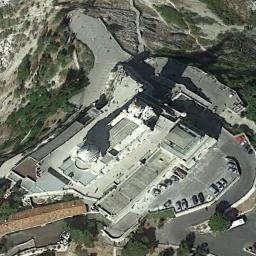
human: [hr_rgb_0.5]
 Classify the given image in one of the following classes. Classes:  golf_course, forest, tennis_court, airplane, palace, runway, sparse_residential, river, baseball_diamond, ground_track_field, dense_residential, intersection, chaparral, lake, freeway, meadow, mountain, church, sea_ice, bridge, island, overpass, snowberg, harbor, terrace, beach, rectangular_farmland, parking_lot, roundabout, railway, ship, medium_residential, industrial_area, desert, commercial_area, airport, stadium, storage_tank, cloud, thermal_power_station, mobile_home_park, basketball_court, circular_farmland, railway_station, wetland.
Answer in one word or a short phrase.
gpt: church